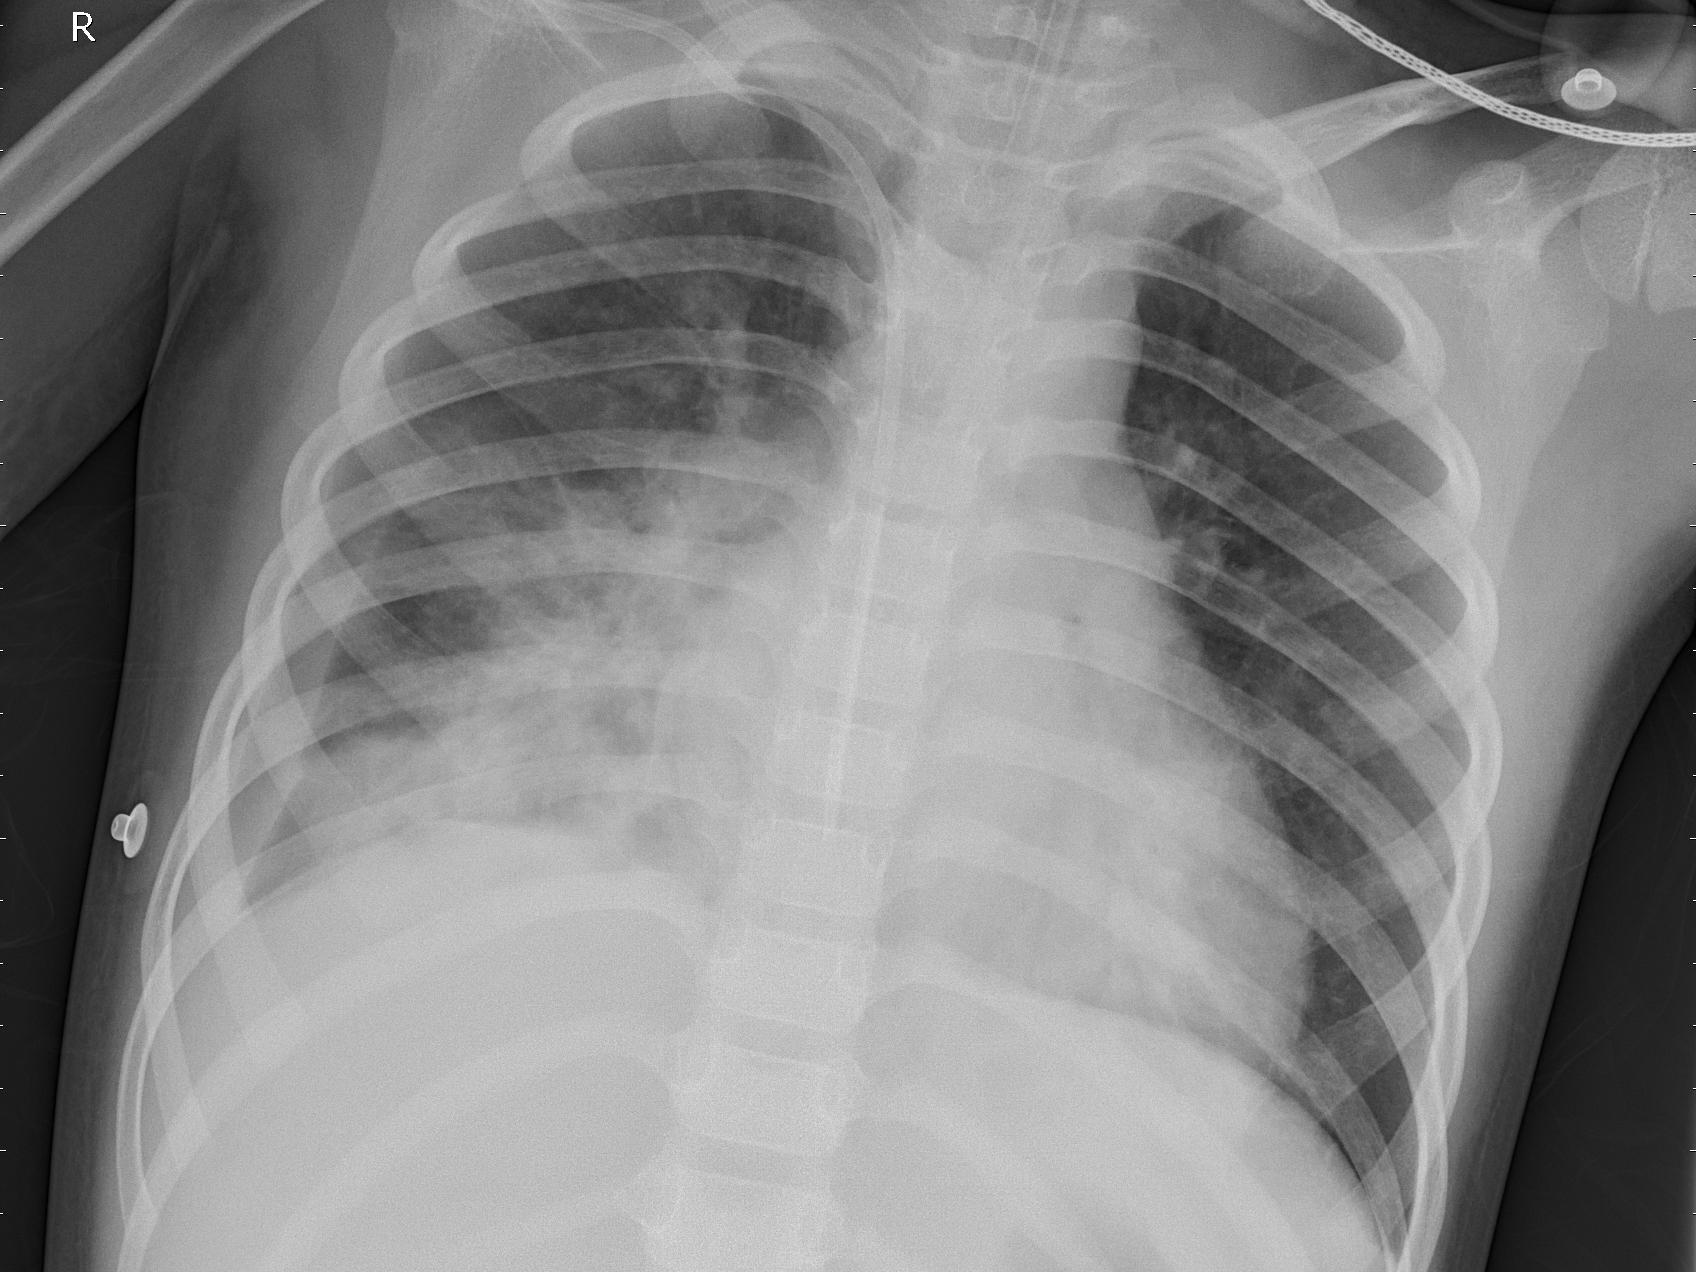
Diagnosis: PNEUMONIA